Field crop: maize
Growth stage: 1
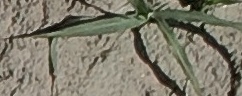
Species: sorghum